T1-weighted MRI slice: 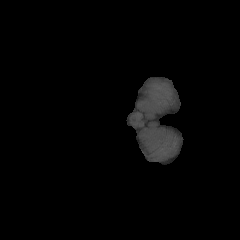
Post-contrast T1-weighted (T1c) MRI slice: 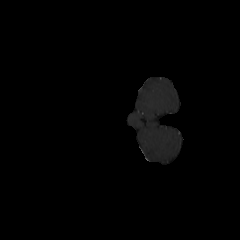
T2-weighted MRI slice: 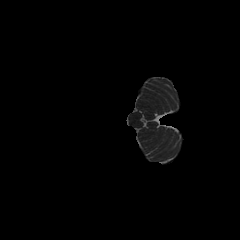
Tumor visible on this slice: no